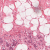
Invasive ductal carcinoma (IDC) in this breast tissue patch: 0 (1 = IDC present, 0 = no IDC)